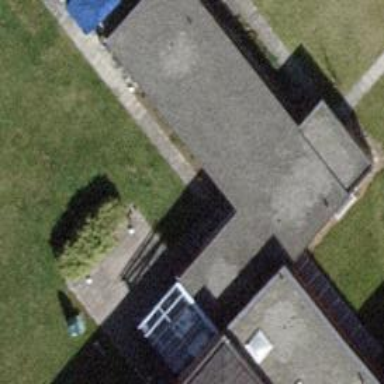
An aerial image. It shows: School building with flat roof.